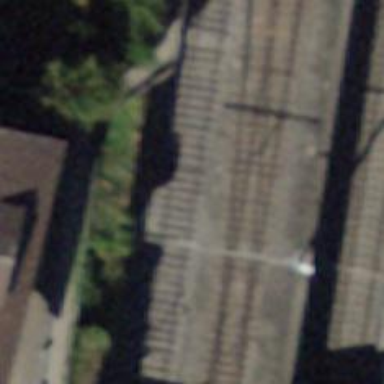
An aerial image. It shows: Railway switch.